Question: How can I create these buttons with CSS?

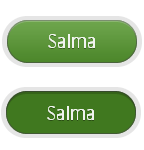
Answer: My attempt:
'''
.myButton{
font-family: Arial, Helvetica, sans-serif;
font-size: 16px;
color: #ffffff;
padding: 14px 40px;
background: -moz-linear-gradient(
top,#6CA44B 0%,#4D872B);
background: -webkit-gradient(
linear, left top, left bottom,
from(#6CA44B),
to(#4D872B));
-moz-border-radius: 25px;
-webkit-border-radius: 25px;
border-radius: 25px;
border: 1px solid;
border-top-color:#7B8E70;
border-right-color: #536B44;
border-left-color: #536B44;
border-bottom-color: #4B643D;
box-shadow: 0 0 0 5px #e5e5e5,inset 0 1px rgba(255,255,255,0.3);
text-shadow: 0 1px rgba(0,0,0,0.5);
}
.myButton:hover{
background: #40781F;
box-shadow: 0 0 0 5px #e5e5e5,inset 0 2px rgba(0,0,0,0.3);
color: rgba(255,255,255,0.9);
}
'''
<URL>